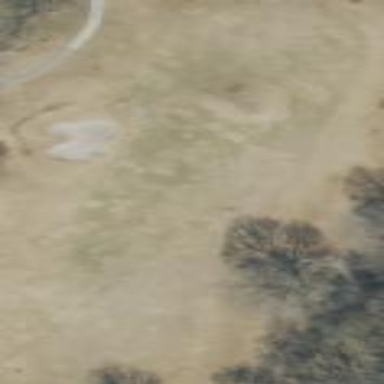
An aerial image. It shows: Grassy area designated as golf fairway.